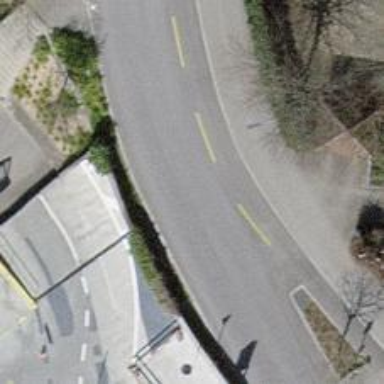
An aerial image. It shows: Residential road with asphalt surface. There is cycle lane on the left side.